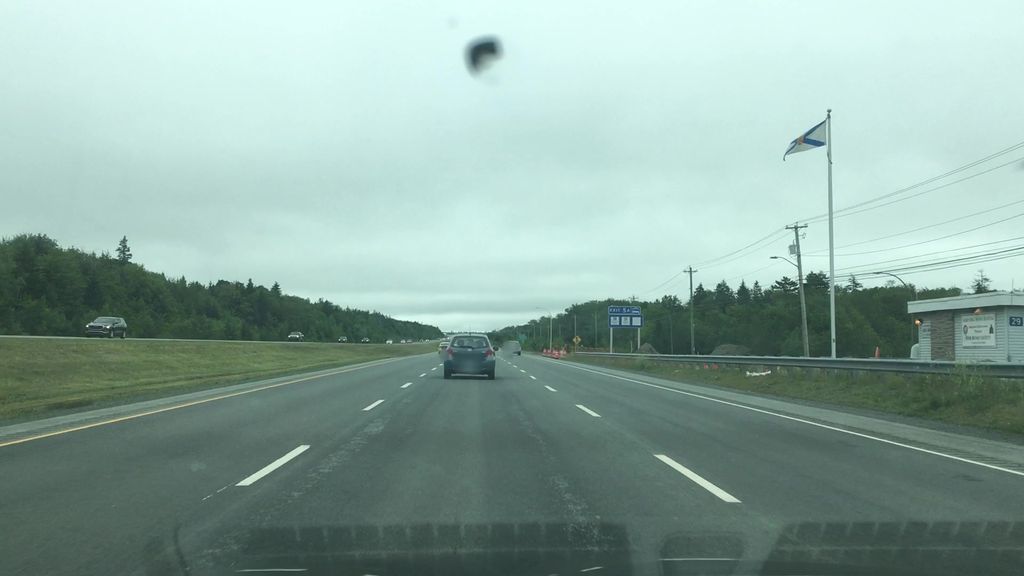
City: halifax